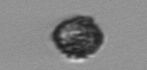
Label: Kryptoperidinium_triquetrum